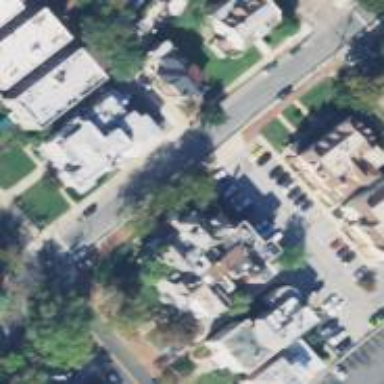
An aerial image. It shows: Neighborhood.